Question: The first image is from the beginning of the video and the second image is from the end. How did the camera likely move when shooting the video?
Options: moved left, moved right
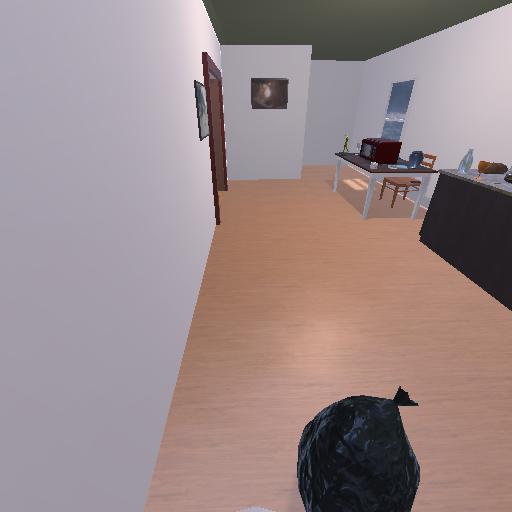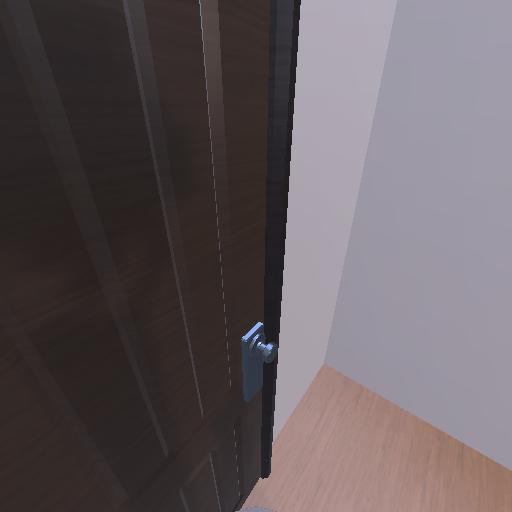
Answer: moved left